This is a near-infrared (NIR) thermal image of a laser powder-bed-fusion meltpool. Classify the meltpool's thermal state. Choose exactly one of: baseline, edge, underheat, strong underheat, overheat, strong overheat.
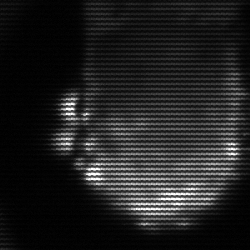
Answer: baseline